Question: On ios7, a lot of apps (Apple Messages, Facebook Messenger, Calendar)have views appearing under the UINavigationBar, often with what seems to be standard animation. As it seems quite standard and looks a lot with a UIToolBar, I was looking for the standard way of implementing it but couldn't find anything.
Is there a better way to adding a UIToolBar to the UINavigationBar?

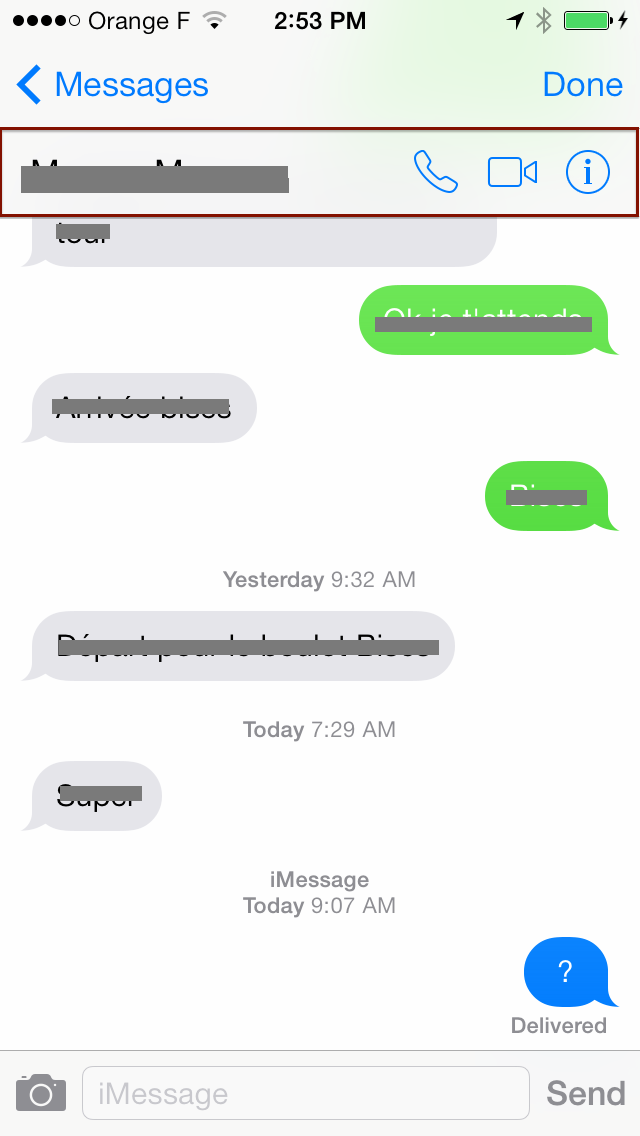
Answer: You should follow this simple approach.
- Add a 'UIToolBar' like this.'''
UIBarButtonItem *flexiableItem = [[UIBarButtonItem alloc] initWithBarButtonSystemItem:UIBarButtonSystemItemFlexibleSpace target:self action:nil];
UIBarButtonItem *item1 = [[UIBarButtonItem alloc] initWithBarButtonSystemItem:UIBarButtonSystemItemAdd target:self action:nil];
UIBarButtonItem *item2 = [[UIBarButtonItem alloc] initWithBarButtonSystemItem:UIBarButtonSystemItemAction target:self action:nil];
NSArray *items = [NSArray arrayWithObjects:item1, flexiableItem, item2, nil];
self.toolBar = [[UIToolbar alloc]initWithFrame:CGRectMake(0, -44, self.view.frame.size.width, 44)];
[self.toolBar setItems:items];
self.toolBar.tintColor = [UIColor whiteColor];
self.toolBar.barTintColor = [UIColor colorWithRed:0.6 green:0.1 blue:0.2 alpha:1];
[self.contentView addSubview:self.toolBar];
'''
- Add a Menu Button on Top navigation item'''
self.navigationItem.leftBarButtonItem = [[UIBarButtonItem alloc] initWithTitle:@"Menu" style:UIBarButtonItemStyleBordered target:self action:@selector(toggleMenu:)];
'''
- Now Implement 'toggleMenu' function. Add a 'BOOL' variable to track the movement.'''
if(!moved) {
[UIView animateWithDuration:0.5 animations:^{
self.toolBar.alpha = 1;
self.toolBar.frame = CGRectMake(0, 0, self.view.frame.size.width, 44);
}];
moved = YES;
}else {
[UIView animateWithDuration:0.5 animations:^{
self.toolBar.alpha = 1;
self.toolBar.frame = CGRectMake(0, -44, self.view.frame.size.width, 44);
}];
moved = NO;
}
'''
- Here is the attached <URL> for this.
Hope that helps.